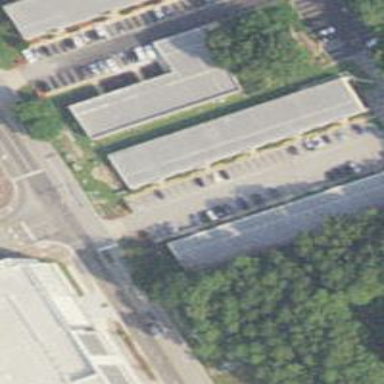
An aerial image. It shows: Commercial building.